Question: I have created a WebPart. When I add the WebPart to a page I get the error below.

If I delete what is in my constructor for my WebPart it will then add to the page. Then if I deploy my code with the WebPart all ready on a page the WebPart will display correctly. I can't add it to other pages I get the error before.
So I presume that there is a problem with the constructor. The line that is breaking it is
'''
var site = new SPSite("http://website/site");
'''
This has been found by commenting code out. Can you not create an SPSite when installing a WebPart?
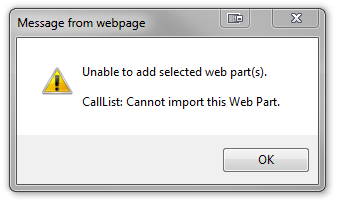
Answer: Do you have your constructor code wrapped in a try/catch block? It may be throwing an exception for some reason.
Otherwise, try moving your constructor code to OnInit to see if that makes a difference.